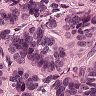
Metastatic tissue present: yes